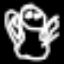
Label: angel